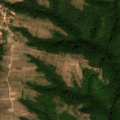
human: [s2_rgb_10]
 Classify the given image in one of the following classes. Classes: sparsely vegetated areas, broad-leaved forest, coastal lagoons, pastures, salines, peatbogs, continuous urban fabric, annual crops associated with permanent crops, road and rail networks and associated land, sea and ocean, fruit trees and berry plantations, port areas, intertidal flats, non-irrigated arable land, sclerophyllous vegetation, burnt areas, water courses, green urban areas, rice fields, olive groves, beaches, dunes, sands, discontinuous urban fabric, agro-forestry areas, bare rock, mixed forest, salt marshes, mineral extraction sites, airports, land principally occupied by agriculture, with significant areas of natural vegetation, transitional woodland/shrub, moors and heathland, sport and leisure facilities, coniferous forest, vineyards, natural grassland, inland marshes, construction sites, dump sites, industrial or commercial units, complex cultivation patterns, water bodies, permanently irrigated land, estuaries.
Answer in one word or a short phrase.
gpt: discontinuous urban fabric, complex cultivation patterns, broad-leaved forest